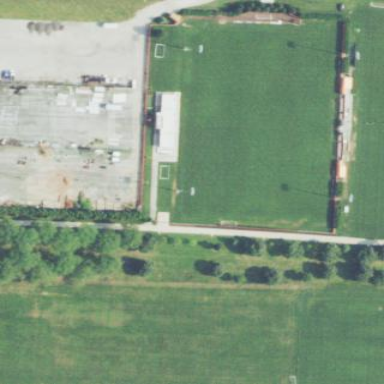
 leisure land dedicated to the sport of soccer."